Question: <URL> is one implementation of the 'remove' method for 'BST'. I quote from there:
'''
Removing an element from a search tree, although tricky,
is conceptually straight-forward with one (common) exception: removing the element at a
node with two non-null children. In this case, the solution is either:
removeMax: remove the maximum (rightmost) node from the left subtree
and replace the root's value with the value of the removed node.
removeMin: remove the minimum (leftmost) node from the right subtree
and replace the root's value with the value of the removed node.
In either case the search tree's order structure is preserved.
'''
If you look at this binary tree,
I want to remove '8' and if I choose to pick element from 'leftTree', using 'removeMax', I will choose '7' according to the above definition.
but I need to choose '13' from 'right Tree' using 'removeMin' and that breaks the 'BST'.
am I not understanding this correctly?
The way 'remove' works is getting the either the 'maximum' from the leftTree or 'minimum' from the 'rightTree' and replace the 'node' to be removed with its 'data'.
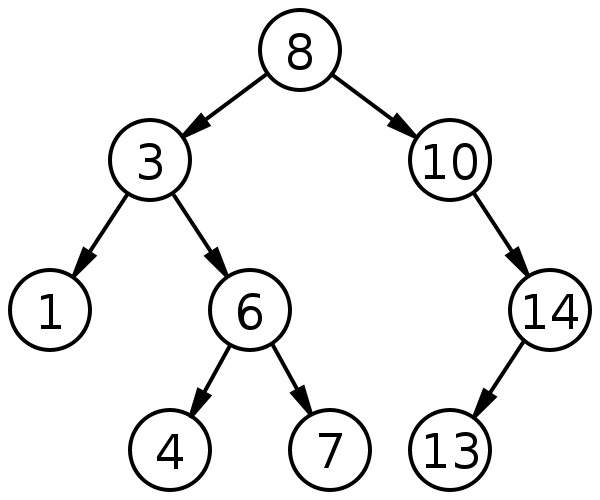
Answer: Despite the visual appearance, the leftmost node of the right subtree above is ten, not 13. Reaching 13 requires moving right (from ten to 14), so 13 cannot be the leftmost node. If you choose ten, the BST property would not be broken.
The right subtree has three nodes - 10, 14, and 13.
'''
10
14
/
13
'''
Ten (at the top) has no left subtree, so it is the leftmost node of the right subtree.
> what if 10's leftnode is not 'null' but some node?
Then the tree would look like this:
'''
10
/ / 9 14
/
13
'''
so the leftmost node would be nine, not ten. Then the algorithm that you describe would pick nine for removal, which would again preserve the BST property.